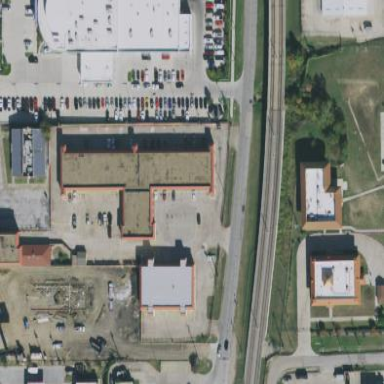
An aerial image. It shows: Building that is motel.